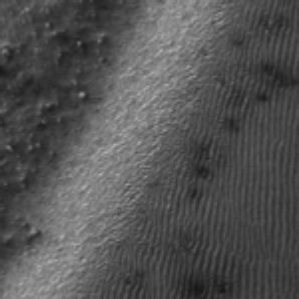
Label: frost